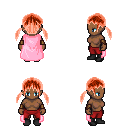
a pixel art fantasy rpg character, female body template, human, dark skin, pink cape, red pants, red twin-tailed hairstyle, cloth bracers, black shoes, four views (front, back, left, right), 2x2 character sprite sheet, small pixel art, hard edges, no anti-aliasing